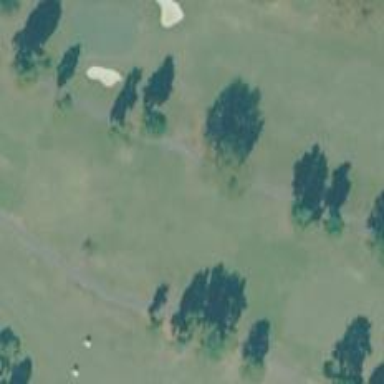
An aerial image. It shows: Service road used as golf cart path.